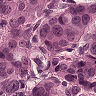
Metastatic tissue present: yes